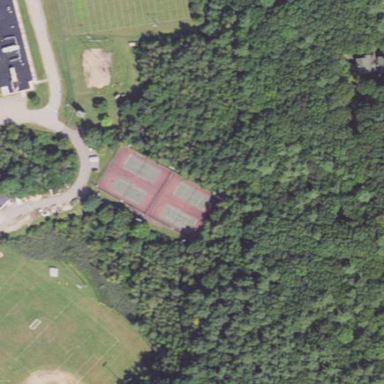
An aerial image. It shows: Tennis court in leisure pitch.